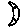
Label: moon